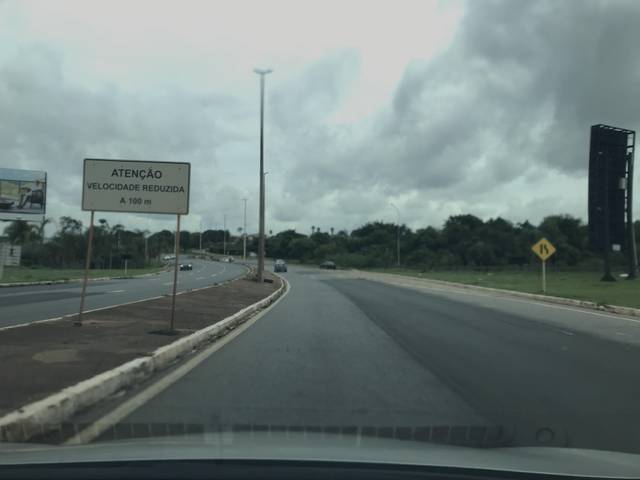
Region: Brazil
Coordinates: -15.834, -47.825